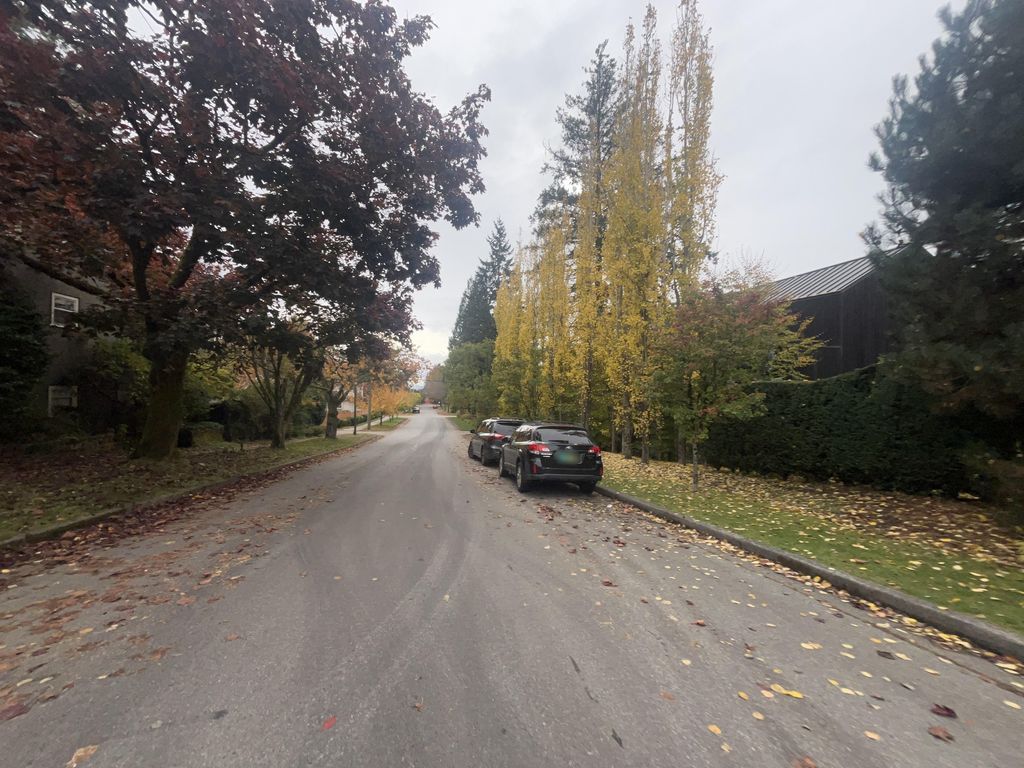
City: vancouver